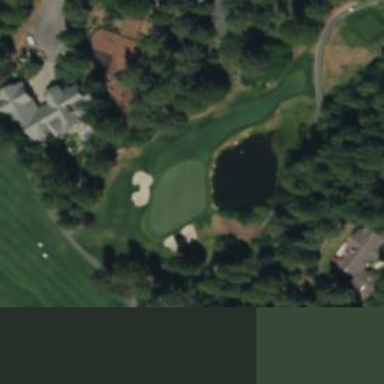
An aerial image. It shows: View of golf hole.